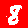
Digit: 8